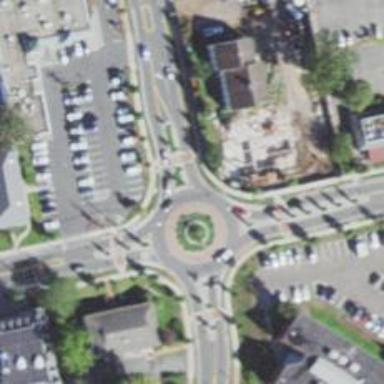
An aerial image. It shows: Asphalt road that is secondary route leading to roundabout.